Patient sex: F
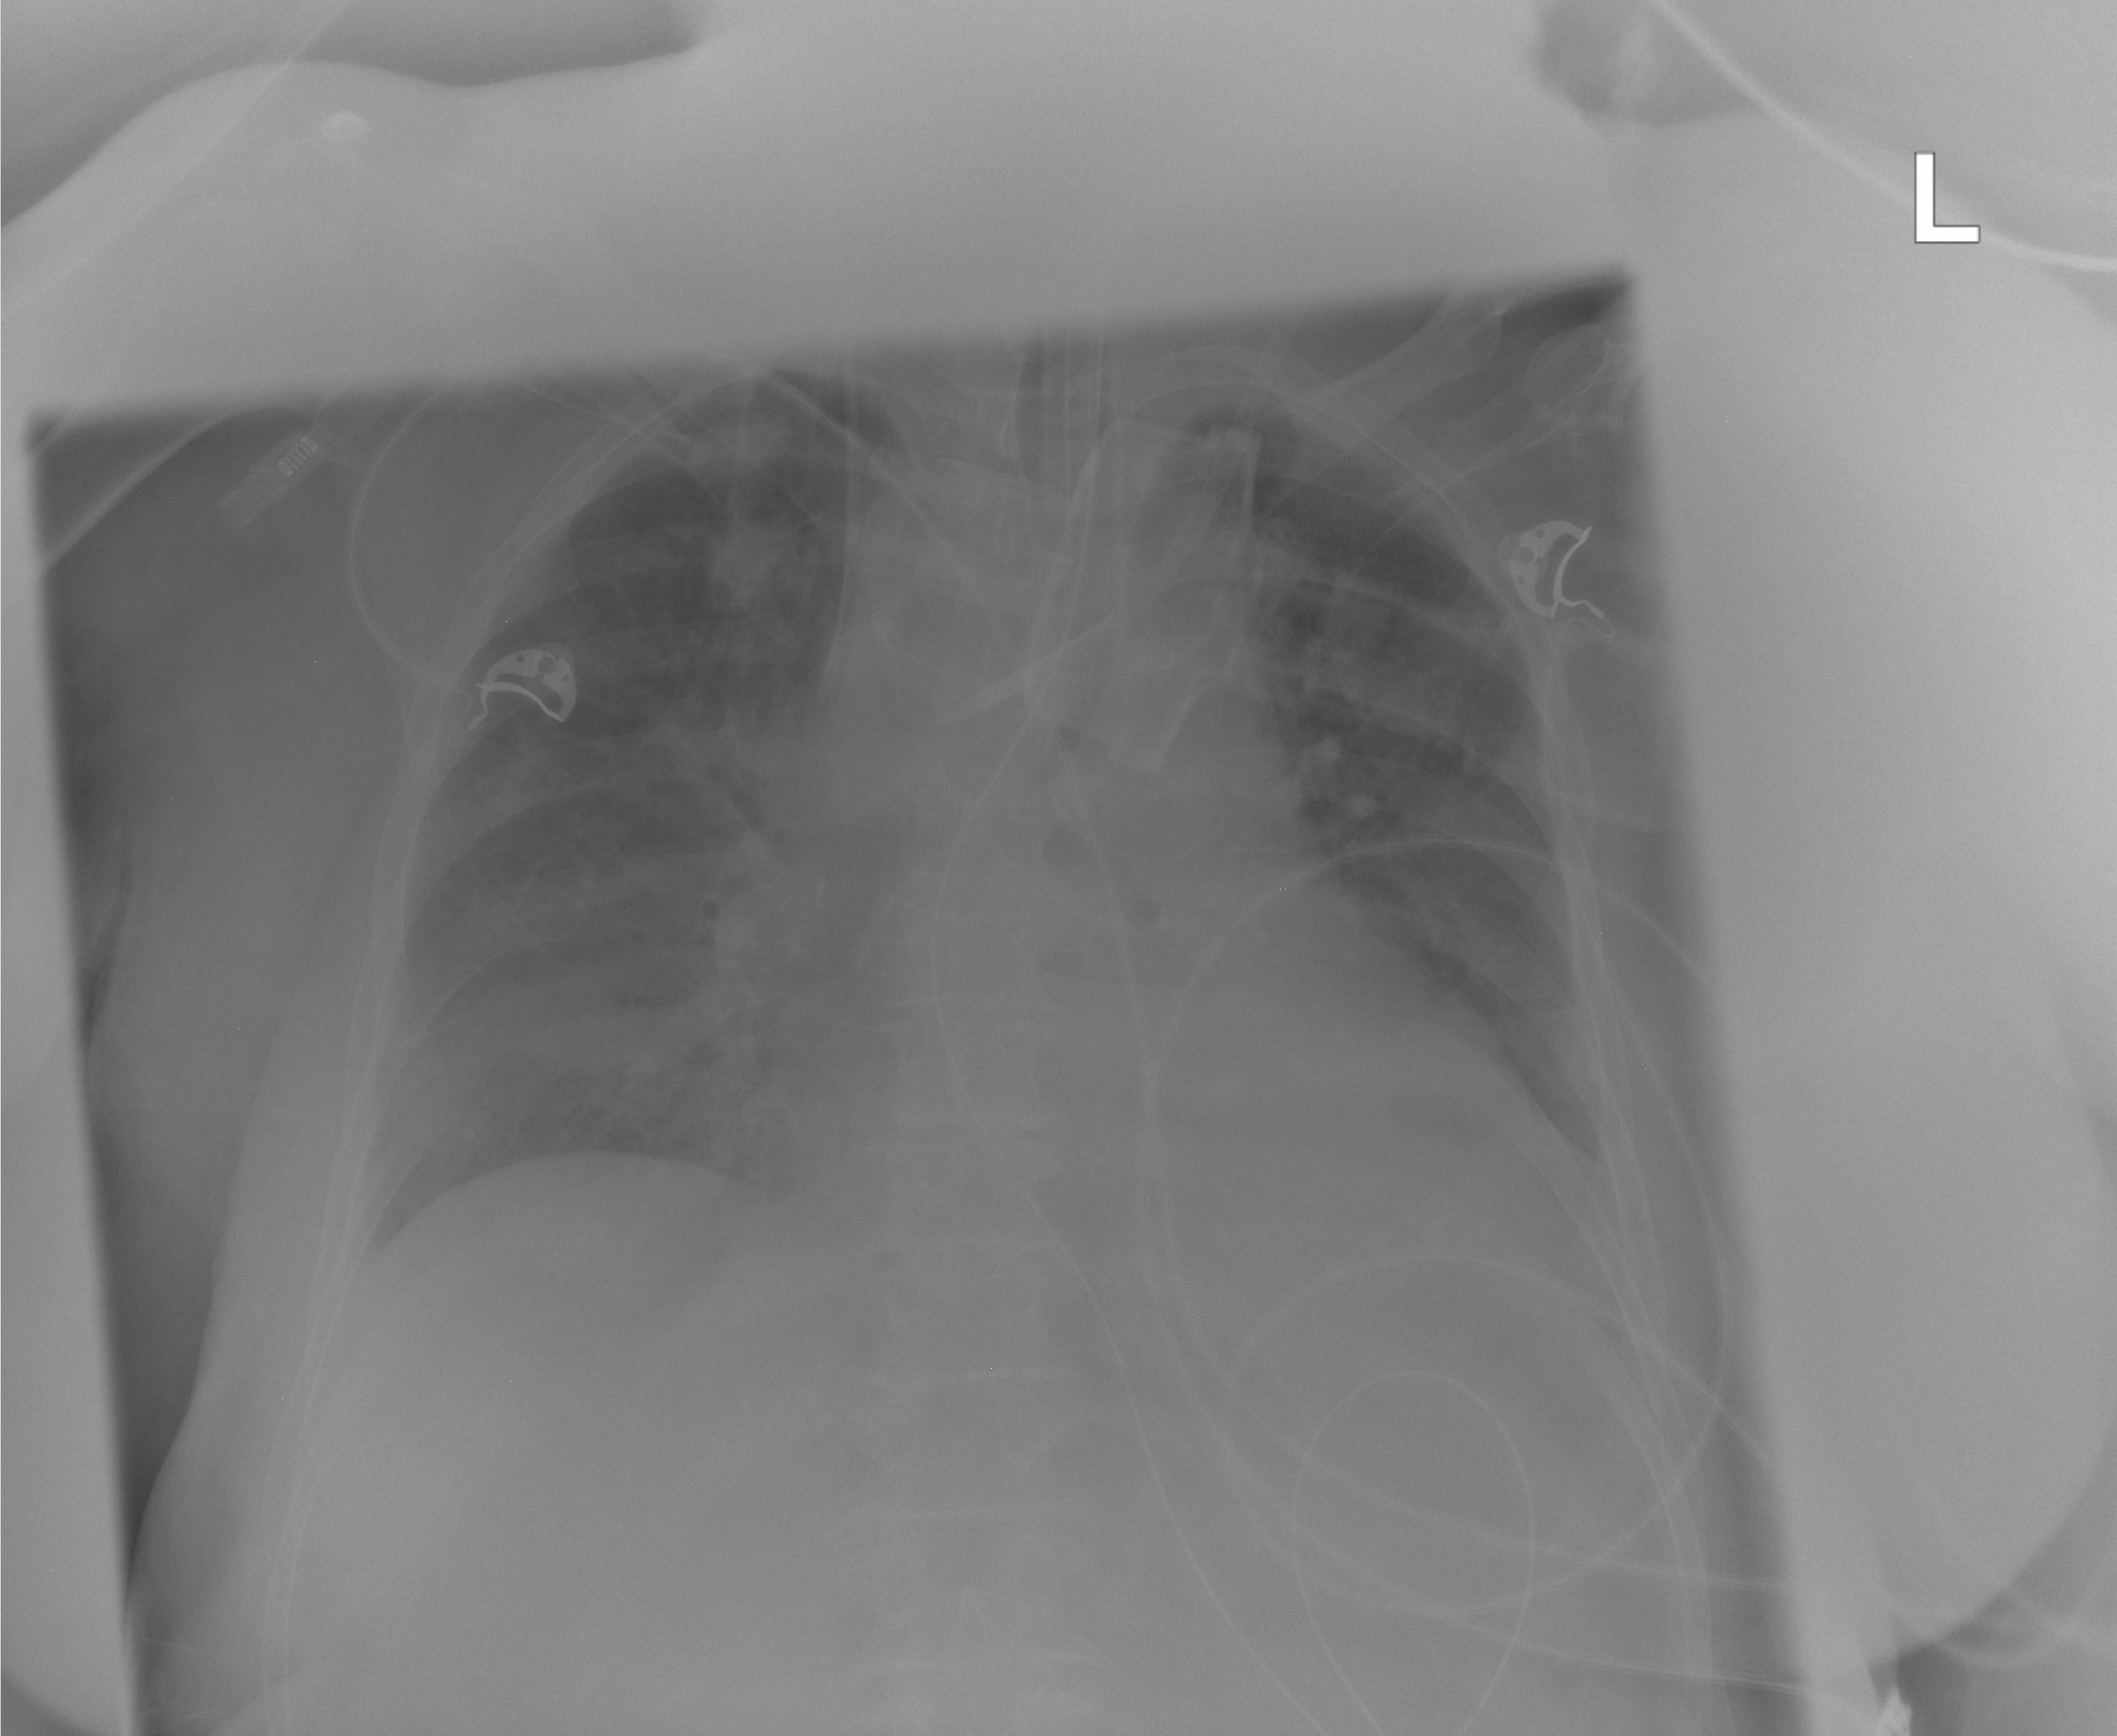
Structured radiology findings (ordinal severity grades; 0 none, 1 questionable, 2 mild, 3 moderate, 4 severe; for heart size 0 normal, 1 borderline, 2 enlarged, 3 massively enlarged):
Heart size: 0
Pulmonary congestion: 0
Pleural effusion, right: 0
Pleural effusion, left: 2
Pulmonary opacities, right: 1
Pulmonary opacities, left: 0
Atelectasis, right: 1
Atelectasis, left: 2